高一 · 统计数学
从正方形四个顶点及其中心这 5 个点中, 任取 2 个点, 则这 2 个点的距离不小于该正方形边长的概率为
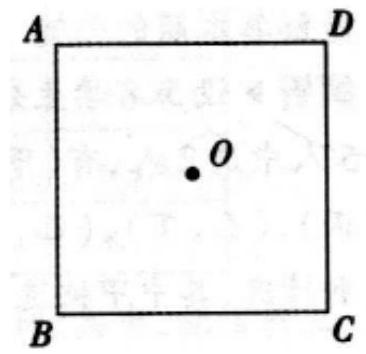
A. $\frac{1}{5}$
B. $\frac{2}{5}$
C. $\frac{3}{5}$
D. $\frac{4}{5}$
答案: C
解析: 如图可知, 从 5 个点中选取 2 个点的全部情况有 $\{0, A\}, 10, B\},\{0, C\}$, $\{0, D\},\{A, B\},\{A, C\},\{A, D\},\{B, C\},\{B, D\},\{C, D\}$, 共 10 种. 选取的 2 个点的距离不小于该正方形边长的情况有 $\{\mathrm{A}, \mathrm{B}\},\{\mathrm{A}, \mathrm{C}\},\{\mathrm{A}, \mathrm{D}\},\{\mathrm{B}, \mathrm{C}\},\{\mathrm{B}, \mathrm{D}\},\{\mathrm{C}$, D\}, 共 6 种. 故所求概率为 $\frac{6}{10}=\frac{3}{5}$